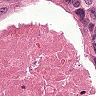
Metastatic tissue present: yes